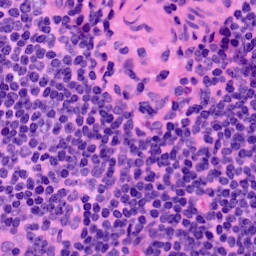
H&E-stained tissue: LymphNode